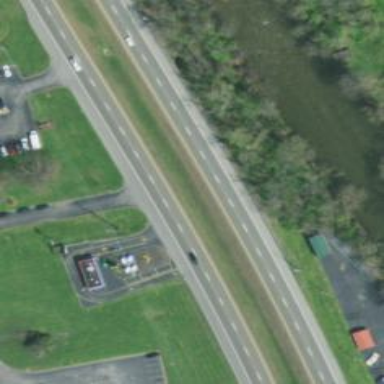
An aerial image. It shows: Asphalt road designated as trunk highway.